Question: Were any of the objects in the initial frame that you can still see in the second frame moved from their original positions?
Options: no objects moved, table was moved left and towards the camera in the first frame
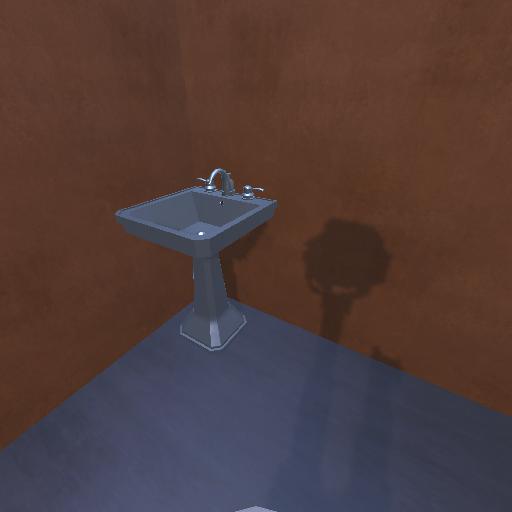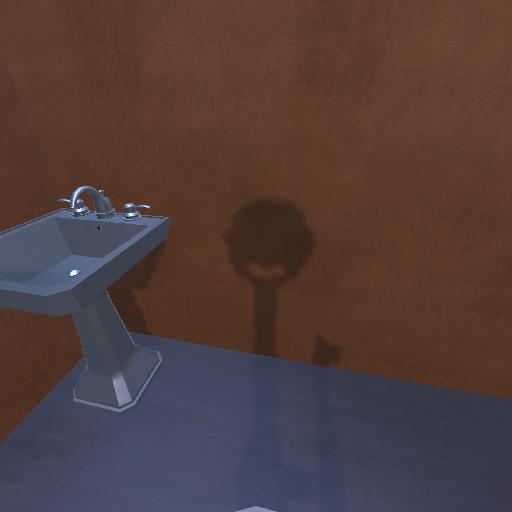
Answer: no objects moved